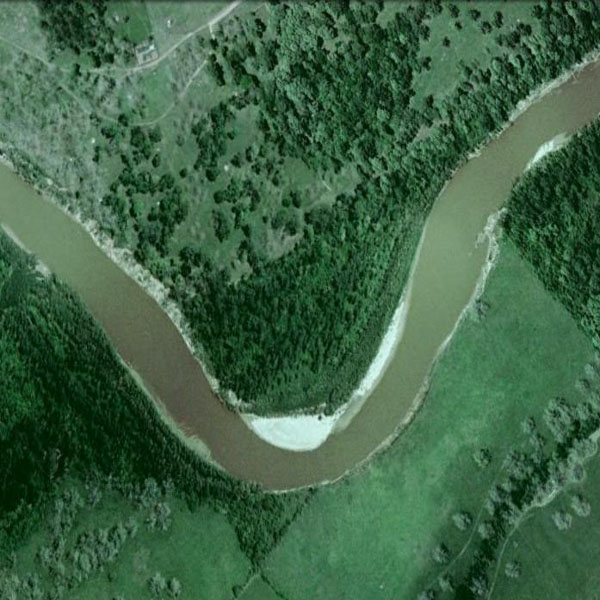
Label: River